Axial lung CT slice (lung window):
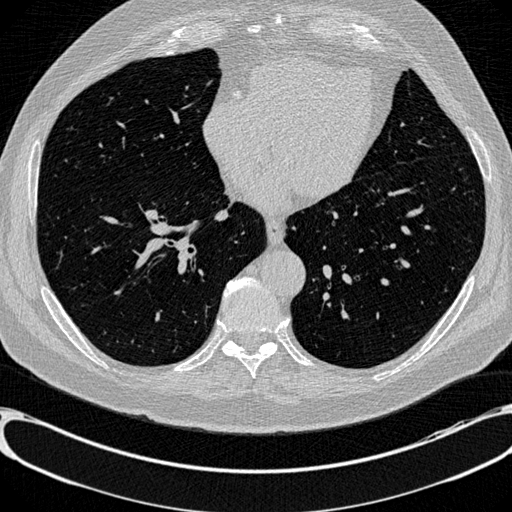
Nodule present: no